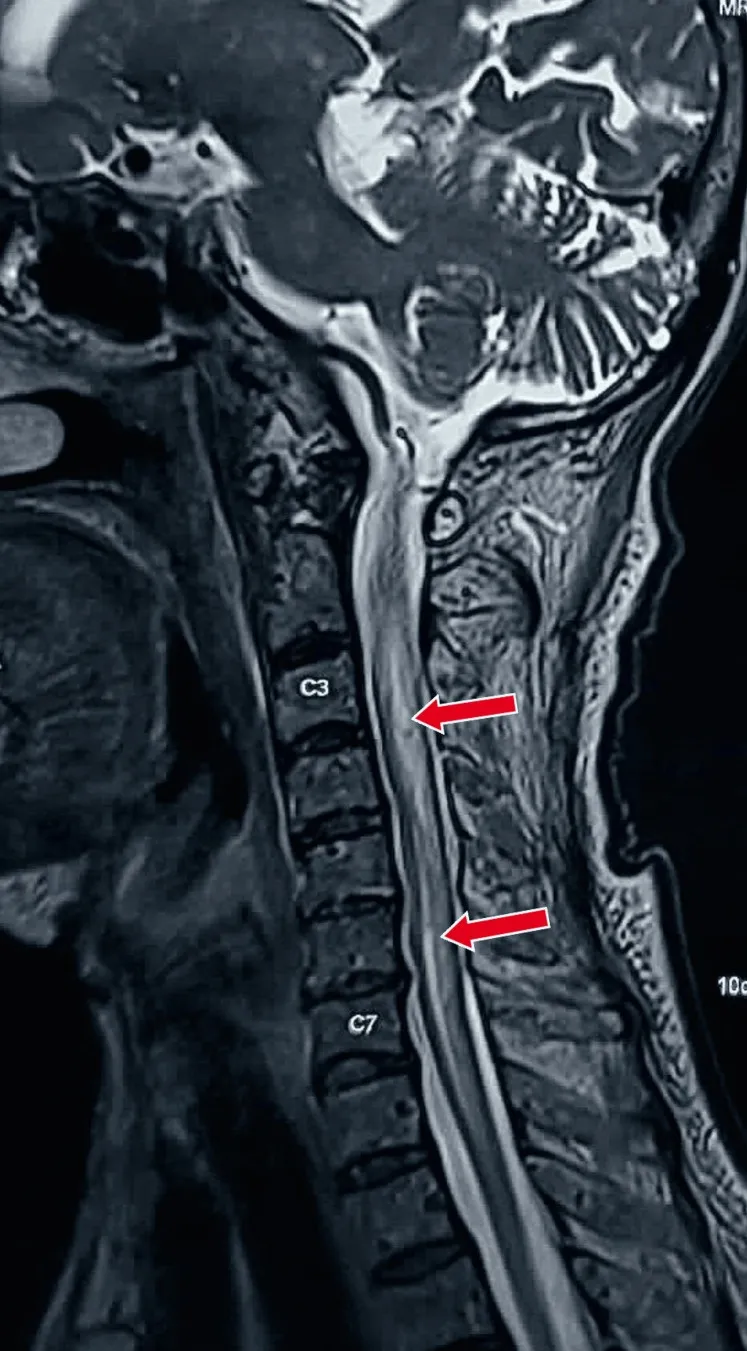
MRI cervical spine (T2 sagittal section) showing longitudinal extensive lesion of spinal cord at C2-D1 level with central cord prominence marked with red arrows. . MRI: magnetic resonance imaging.
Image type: radiology (mri)